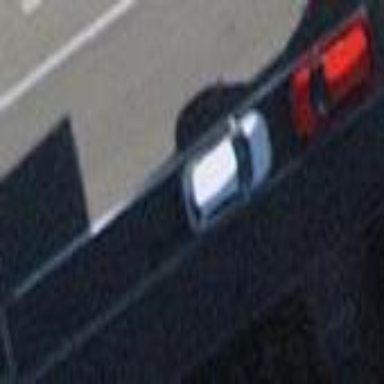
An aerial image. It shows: Asphalt parking lane.